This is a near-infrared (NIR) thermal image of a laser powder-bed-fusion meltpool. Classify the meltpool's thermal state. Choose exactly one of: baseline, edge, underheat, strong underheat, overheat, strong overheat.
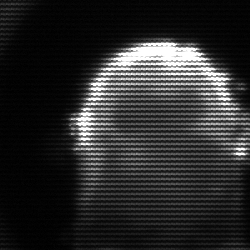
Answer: baseline